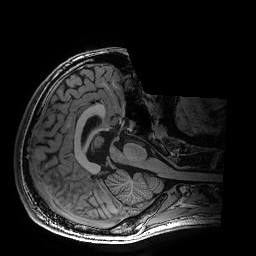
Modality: T1w
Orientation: axial
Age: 20
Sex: male
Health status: healthy
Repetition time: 2.53 s
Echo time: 0.0034 s